Question: Calculate the minimum enclosing rectangle area of the following rectangle, where the sides of the enclosing rectangle must be parallel to the grid
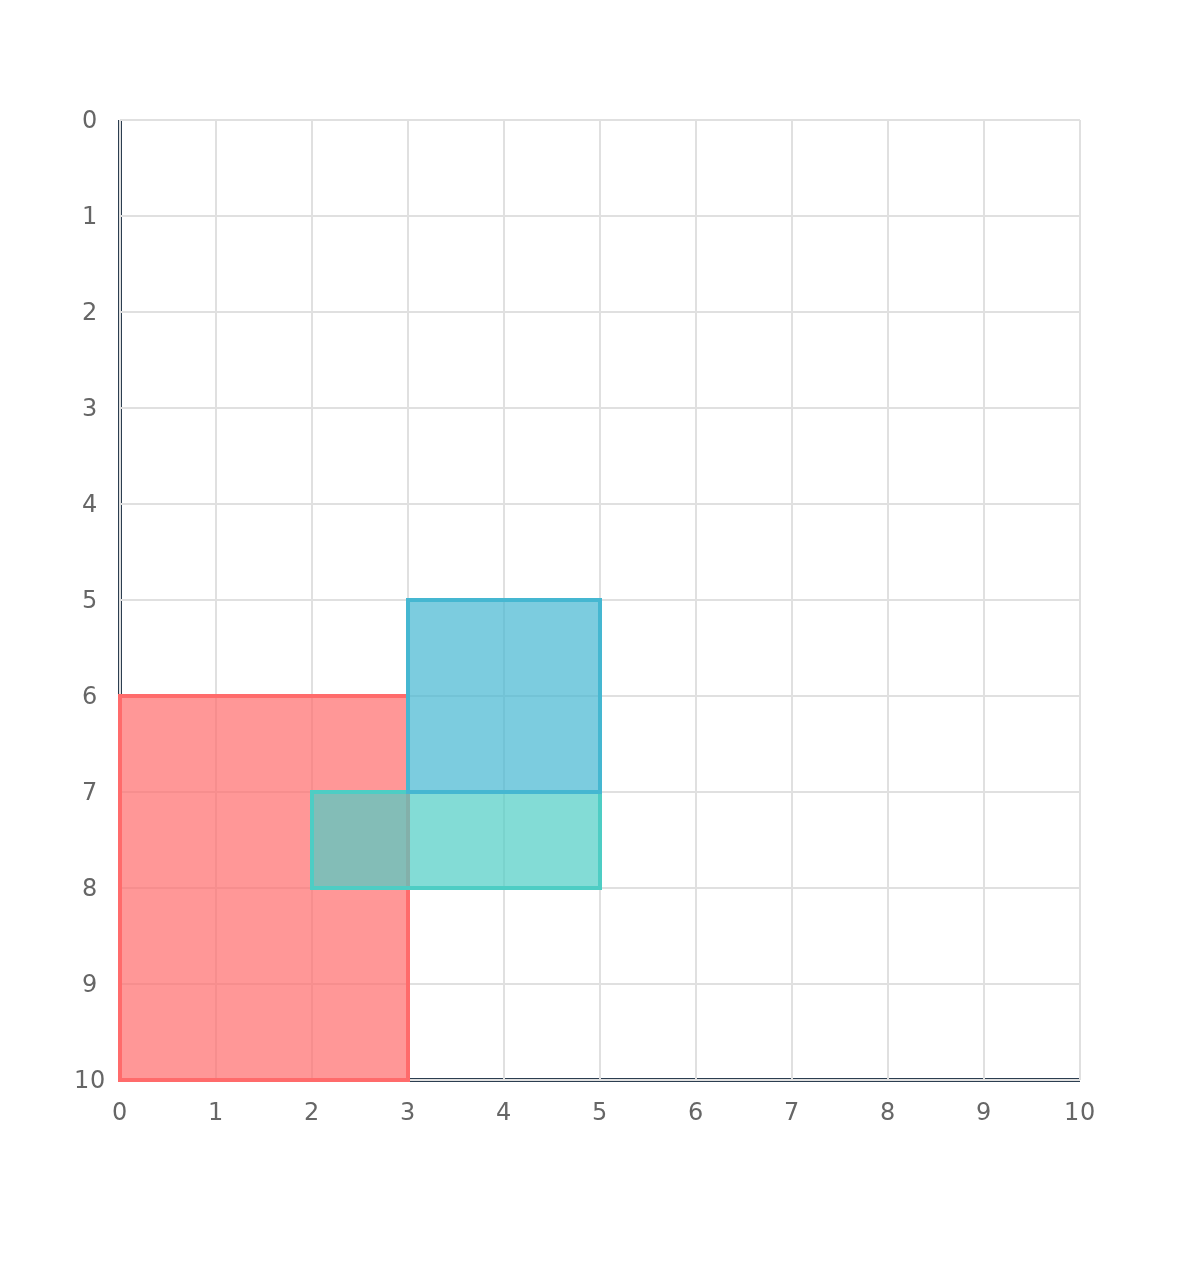
Answer: 25